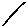
Label: line